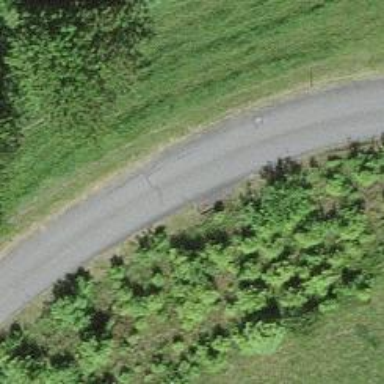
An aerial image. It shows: Well-maintained track road with grade 1 tracktype.